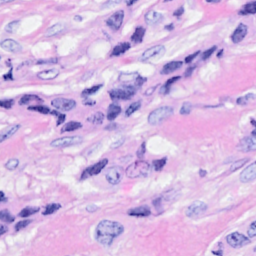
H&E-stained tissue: Breast